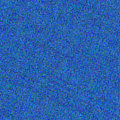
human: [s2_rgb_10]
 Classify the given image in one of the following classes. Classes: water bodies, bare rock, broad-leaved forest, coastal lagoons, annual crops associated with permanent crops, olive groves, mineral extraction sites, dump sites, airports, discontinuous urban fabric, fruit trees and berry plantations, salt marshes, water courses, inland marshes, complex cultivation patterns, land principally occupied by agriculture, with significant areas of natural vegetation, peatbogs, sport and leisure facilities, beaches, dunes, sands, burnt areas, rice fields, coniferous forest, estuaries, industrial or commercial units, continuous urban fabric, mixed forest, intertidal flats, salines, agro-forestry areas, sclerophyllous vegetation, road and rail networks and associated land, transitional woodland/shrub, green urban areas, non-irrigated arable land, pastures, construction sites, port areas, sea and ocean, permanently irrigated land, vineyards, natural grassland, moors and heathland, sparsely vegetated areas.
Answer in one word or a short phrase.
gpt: sea and ocean